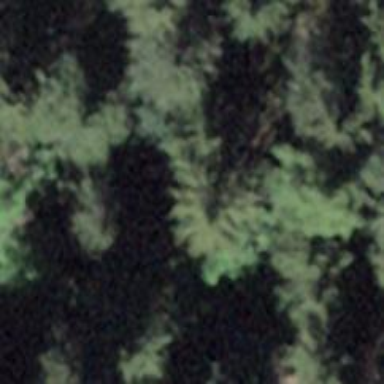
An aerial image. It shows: Woodland with mixed needle-leaved trees.